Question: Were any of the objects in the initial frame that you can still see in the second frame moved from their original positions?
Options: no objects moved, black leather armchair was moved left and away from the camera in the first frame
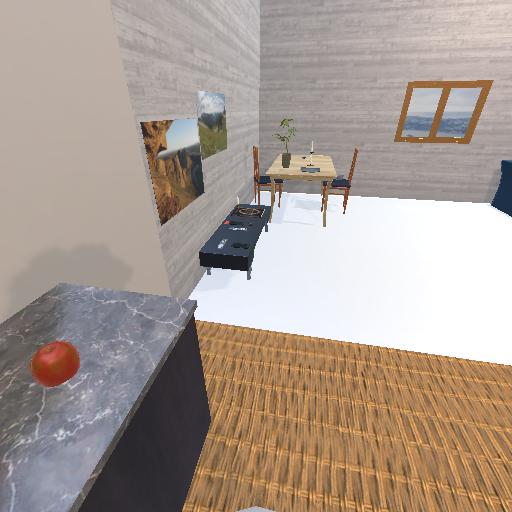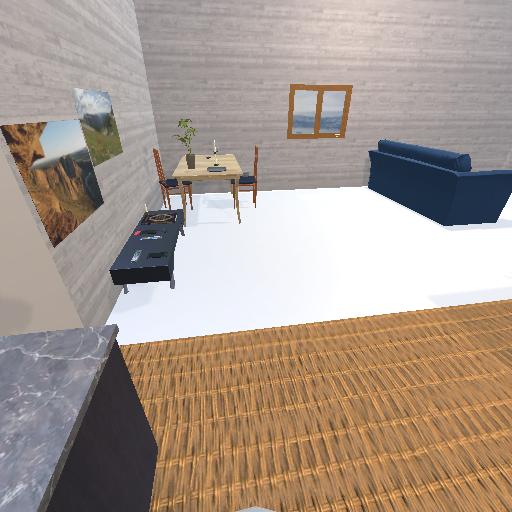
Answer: no objects moved